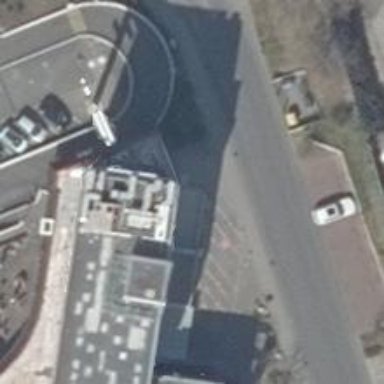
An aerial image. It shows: Fast food establishment.